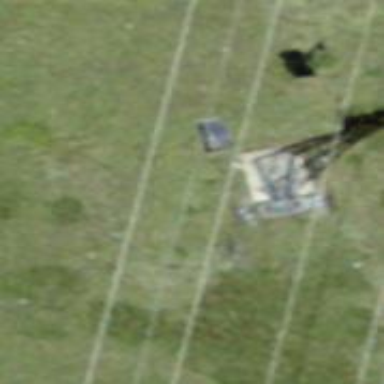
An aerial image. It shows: Pylon for aerialway.